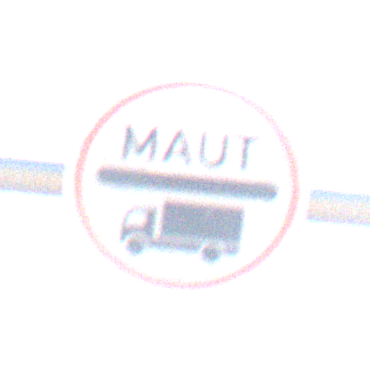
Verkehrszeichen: Mautpflicht
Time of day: SunriseSunset
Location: Outdoor (Nature)
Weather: Clear
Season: NotSpecified
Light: Natural